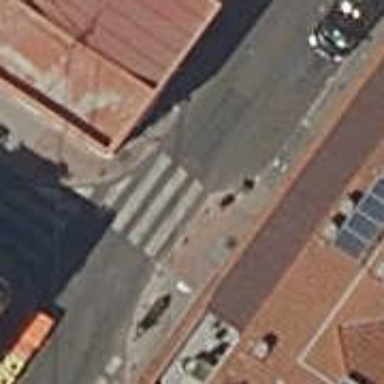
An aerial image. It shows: Marked zebra crossing on the road.